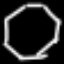
Label: octagon